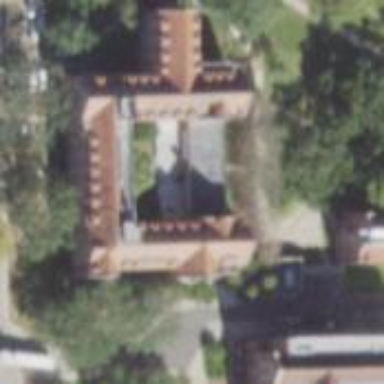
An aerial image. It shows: Dormitory building that serves as student accommodation.